Aerial crown-view tile of a tropical tree (Barro Colorado Island, Panama), acquired 20250317:
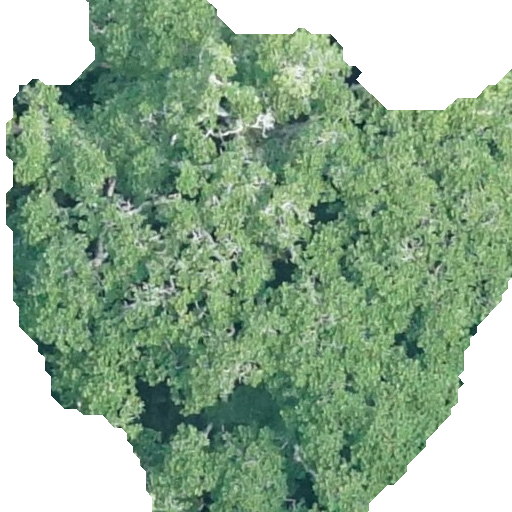
Species: Ficus insipida
GBIF accepted scientific name: Ficus insipida
Crown area: 315.367 m²